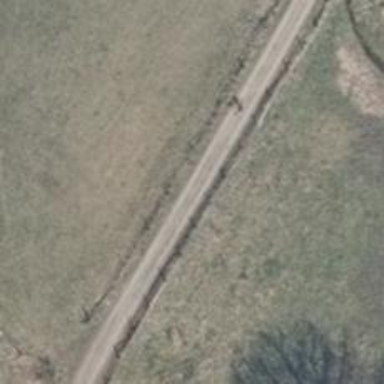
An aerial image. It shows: Dirt track road with grade 4 tracktype.